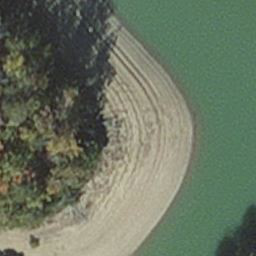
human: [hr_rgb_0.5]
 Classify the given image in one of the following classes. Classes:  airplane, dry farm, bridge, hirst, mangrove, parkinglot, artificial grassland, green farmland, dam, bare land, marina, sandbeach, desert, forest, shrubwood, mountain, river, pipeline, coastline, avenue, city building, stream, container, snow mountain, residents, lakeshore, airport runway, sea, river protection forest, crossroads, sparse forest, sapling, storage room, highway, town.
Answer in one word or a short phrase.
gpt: hirst